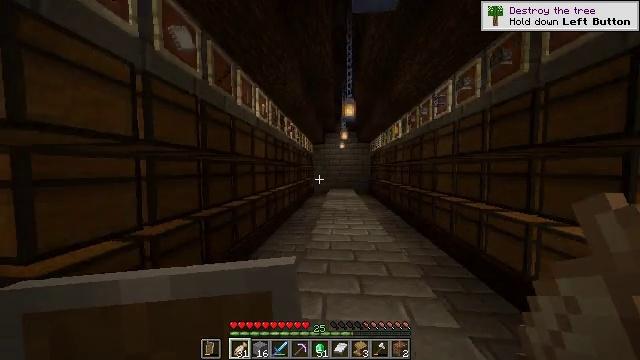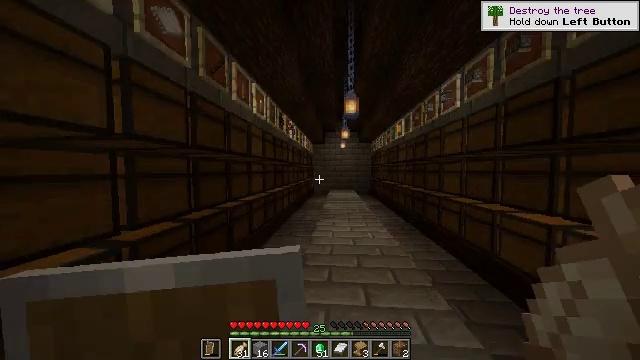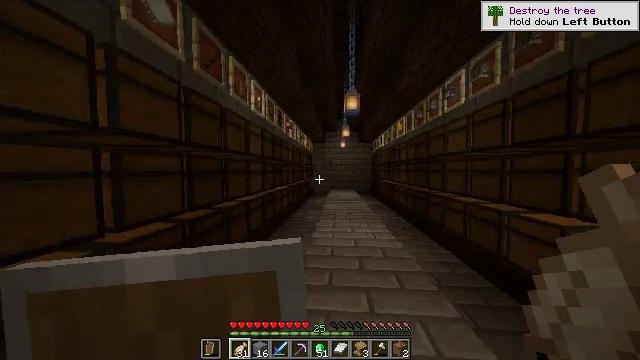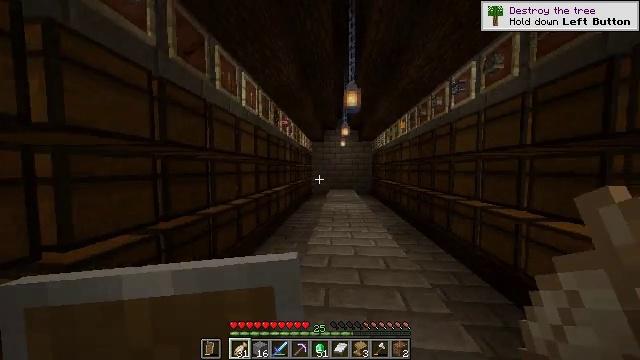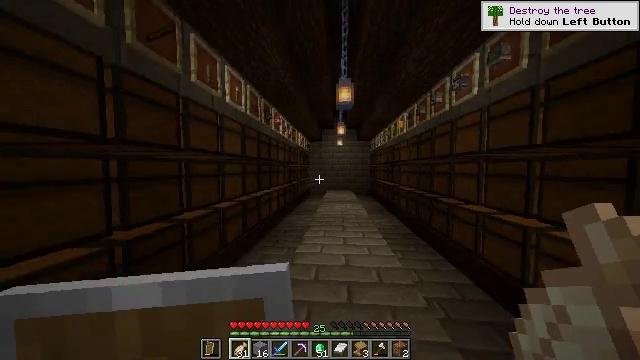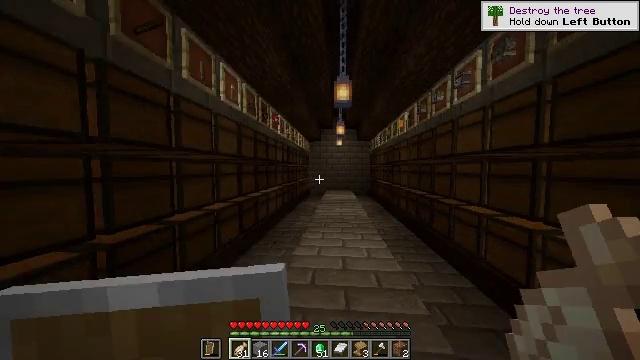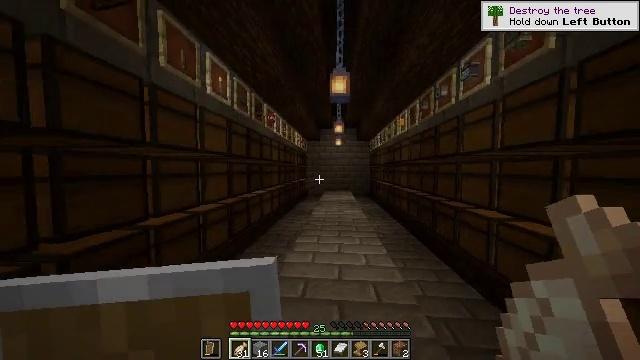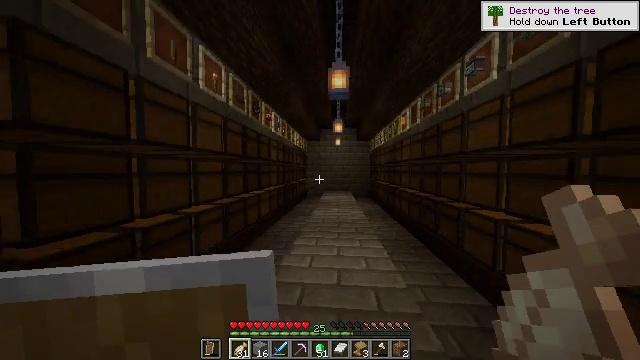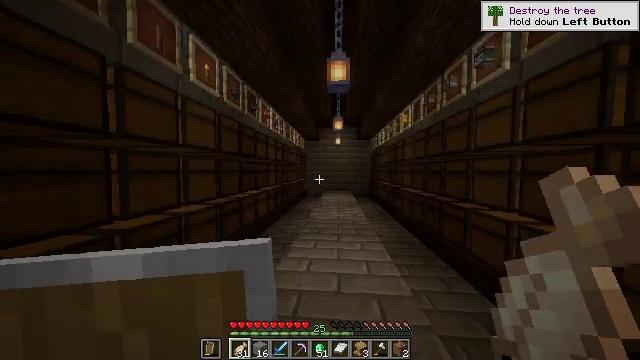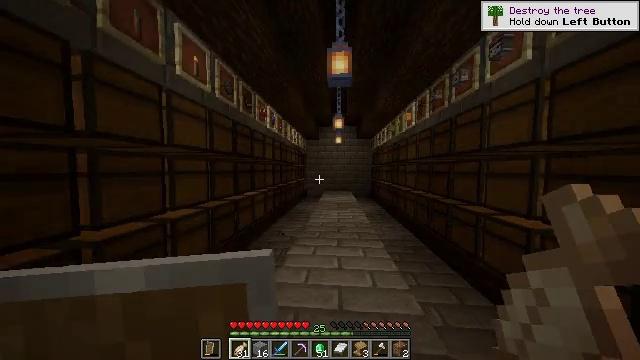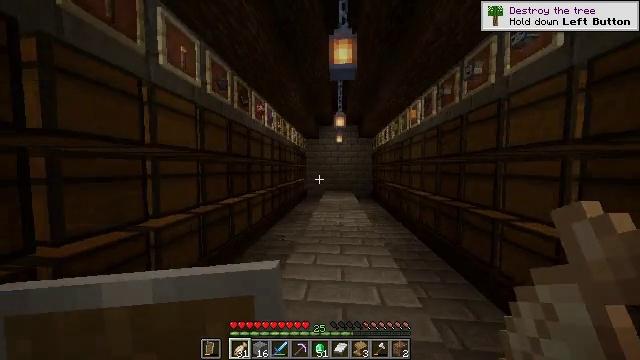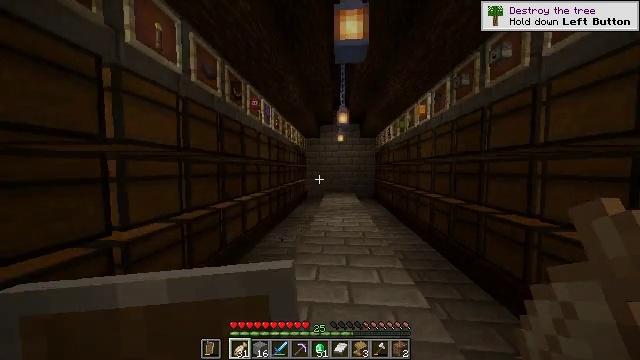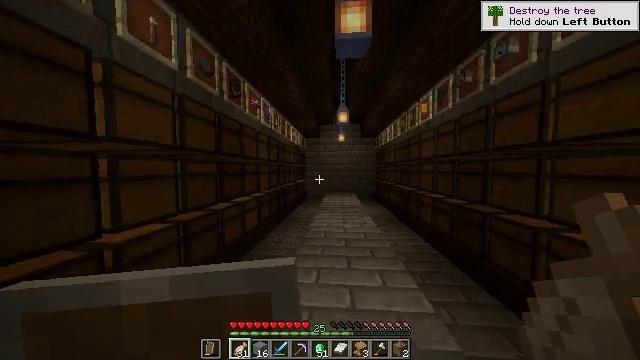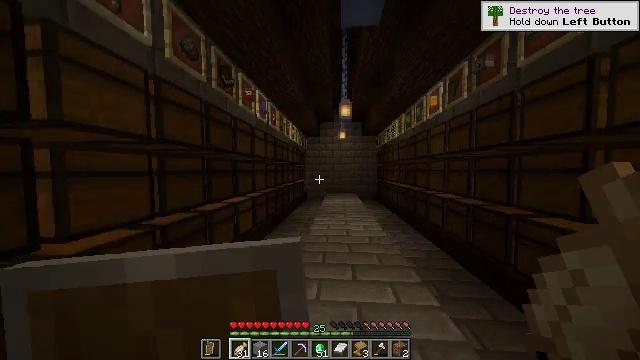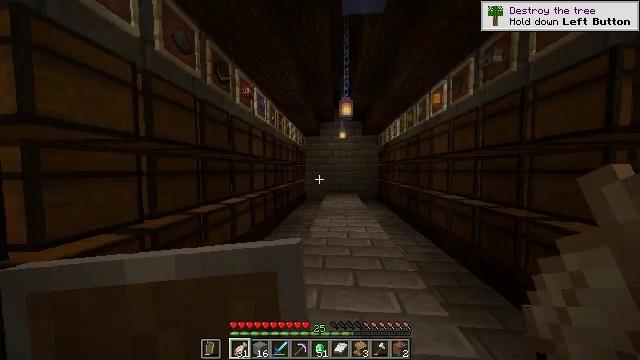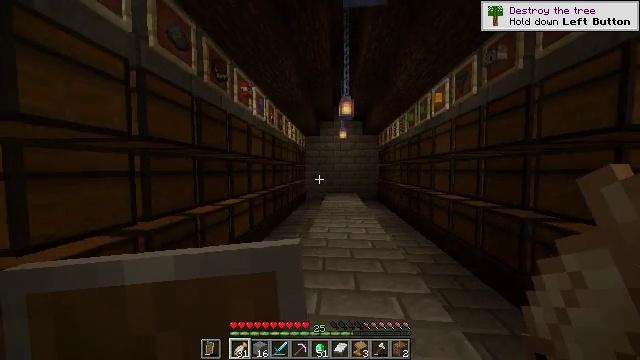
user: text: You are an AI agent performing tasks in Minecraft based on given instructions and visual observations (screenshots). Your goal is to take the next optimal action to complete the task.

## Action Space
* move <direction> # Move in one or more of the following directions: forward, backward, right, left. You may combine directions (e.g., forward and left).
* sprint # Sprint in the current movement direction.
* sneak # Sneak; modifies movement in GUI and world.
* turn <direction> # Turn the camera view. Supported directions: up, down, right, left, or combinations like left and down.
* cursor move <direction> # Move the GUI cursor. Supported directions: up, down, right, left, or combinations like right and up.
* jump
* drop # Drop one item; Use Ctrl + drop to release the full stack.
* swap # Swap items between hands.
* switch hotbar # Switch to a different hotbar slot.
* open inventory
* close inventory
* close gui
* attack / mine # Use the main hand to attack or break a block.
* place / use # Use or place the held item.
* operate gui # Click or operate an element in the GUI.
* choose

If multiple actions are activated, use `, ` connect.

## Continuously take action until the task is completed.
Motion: motion action
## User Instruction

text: Access the crafting table and make a brewing stand.
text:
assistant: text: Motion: move forward
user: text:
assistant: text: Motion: move forward
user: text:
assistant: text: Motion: move forward and move right
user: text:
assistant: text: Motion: move forward and move right
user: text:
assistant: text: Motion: move forward
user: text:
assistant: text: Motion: move forward
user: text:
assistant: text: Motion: move forward
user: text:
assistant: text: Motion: move forward
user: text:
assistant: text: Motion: move forward
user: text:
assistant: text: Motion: move forward
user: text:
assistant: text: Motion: move forward
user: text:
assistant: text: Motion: move forward
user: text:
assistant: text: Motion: move forward
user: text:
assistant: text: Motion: no_op
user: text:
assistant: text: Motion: no_op
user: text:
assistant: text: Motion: no_op
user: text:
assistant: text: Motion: no_op
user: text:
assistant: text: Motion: no_op
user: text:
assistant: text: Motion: no_op
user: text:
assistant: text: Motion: no_op
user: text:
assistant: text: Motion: no_op
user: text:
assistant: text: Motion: no_op
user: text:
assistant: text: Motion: no_op
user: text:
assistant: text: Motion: turn left and up
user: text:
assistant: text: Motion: turn left and up
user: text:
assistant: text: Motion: no_op
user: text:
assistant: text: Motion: turn left and down
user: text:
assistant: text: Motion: turn right and down
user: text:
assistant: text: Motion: move forward
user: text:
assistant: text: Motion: move forward